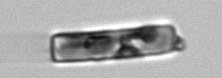
Label: Guinardia_delicatula